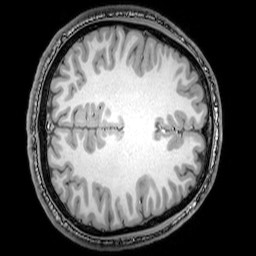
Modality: T1w
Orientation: axial
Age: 22
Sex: male
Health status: healthy
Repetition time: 0.081 s
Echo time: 0.037 s